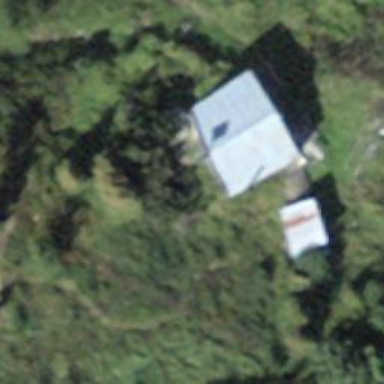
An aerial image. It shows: Wilderness hut for tourism.